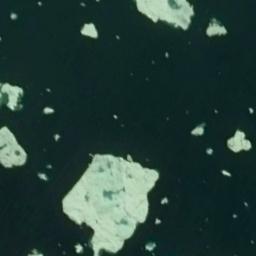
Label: sea_ice